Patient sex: M
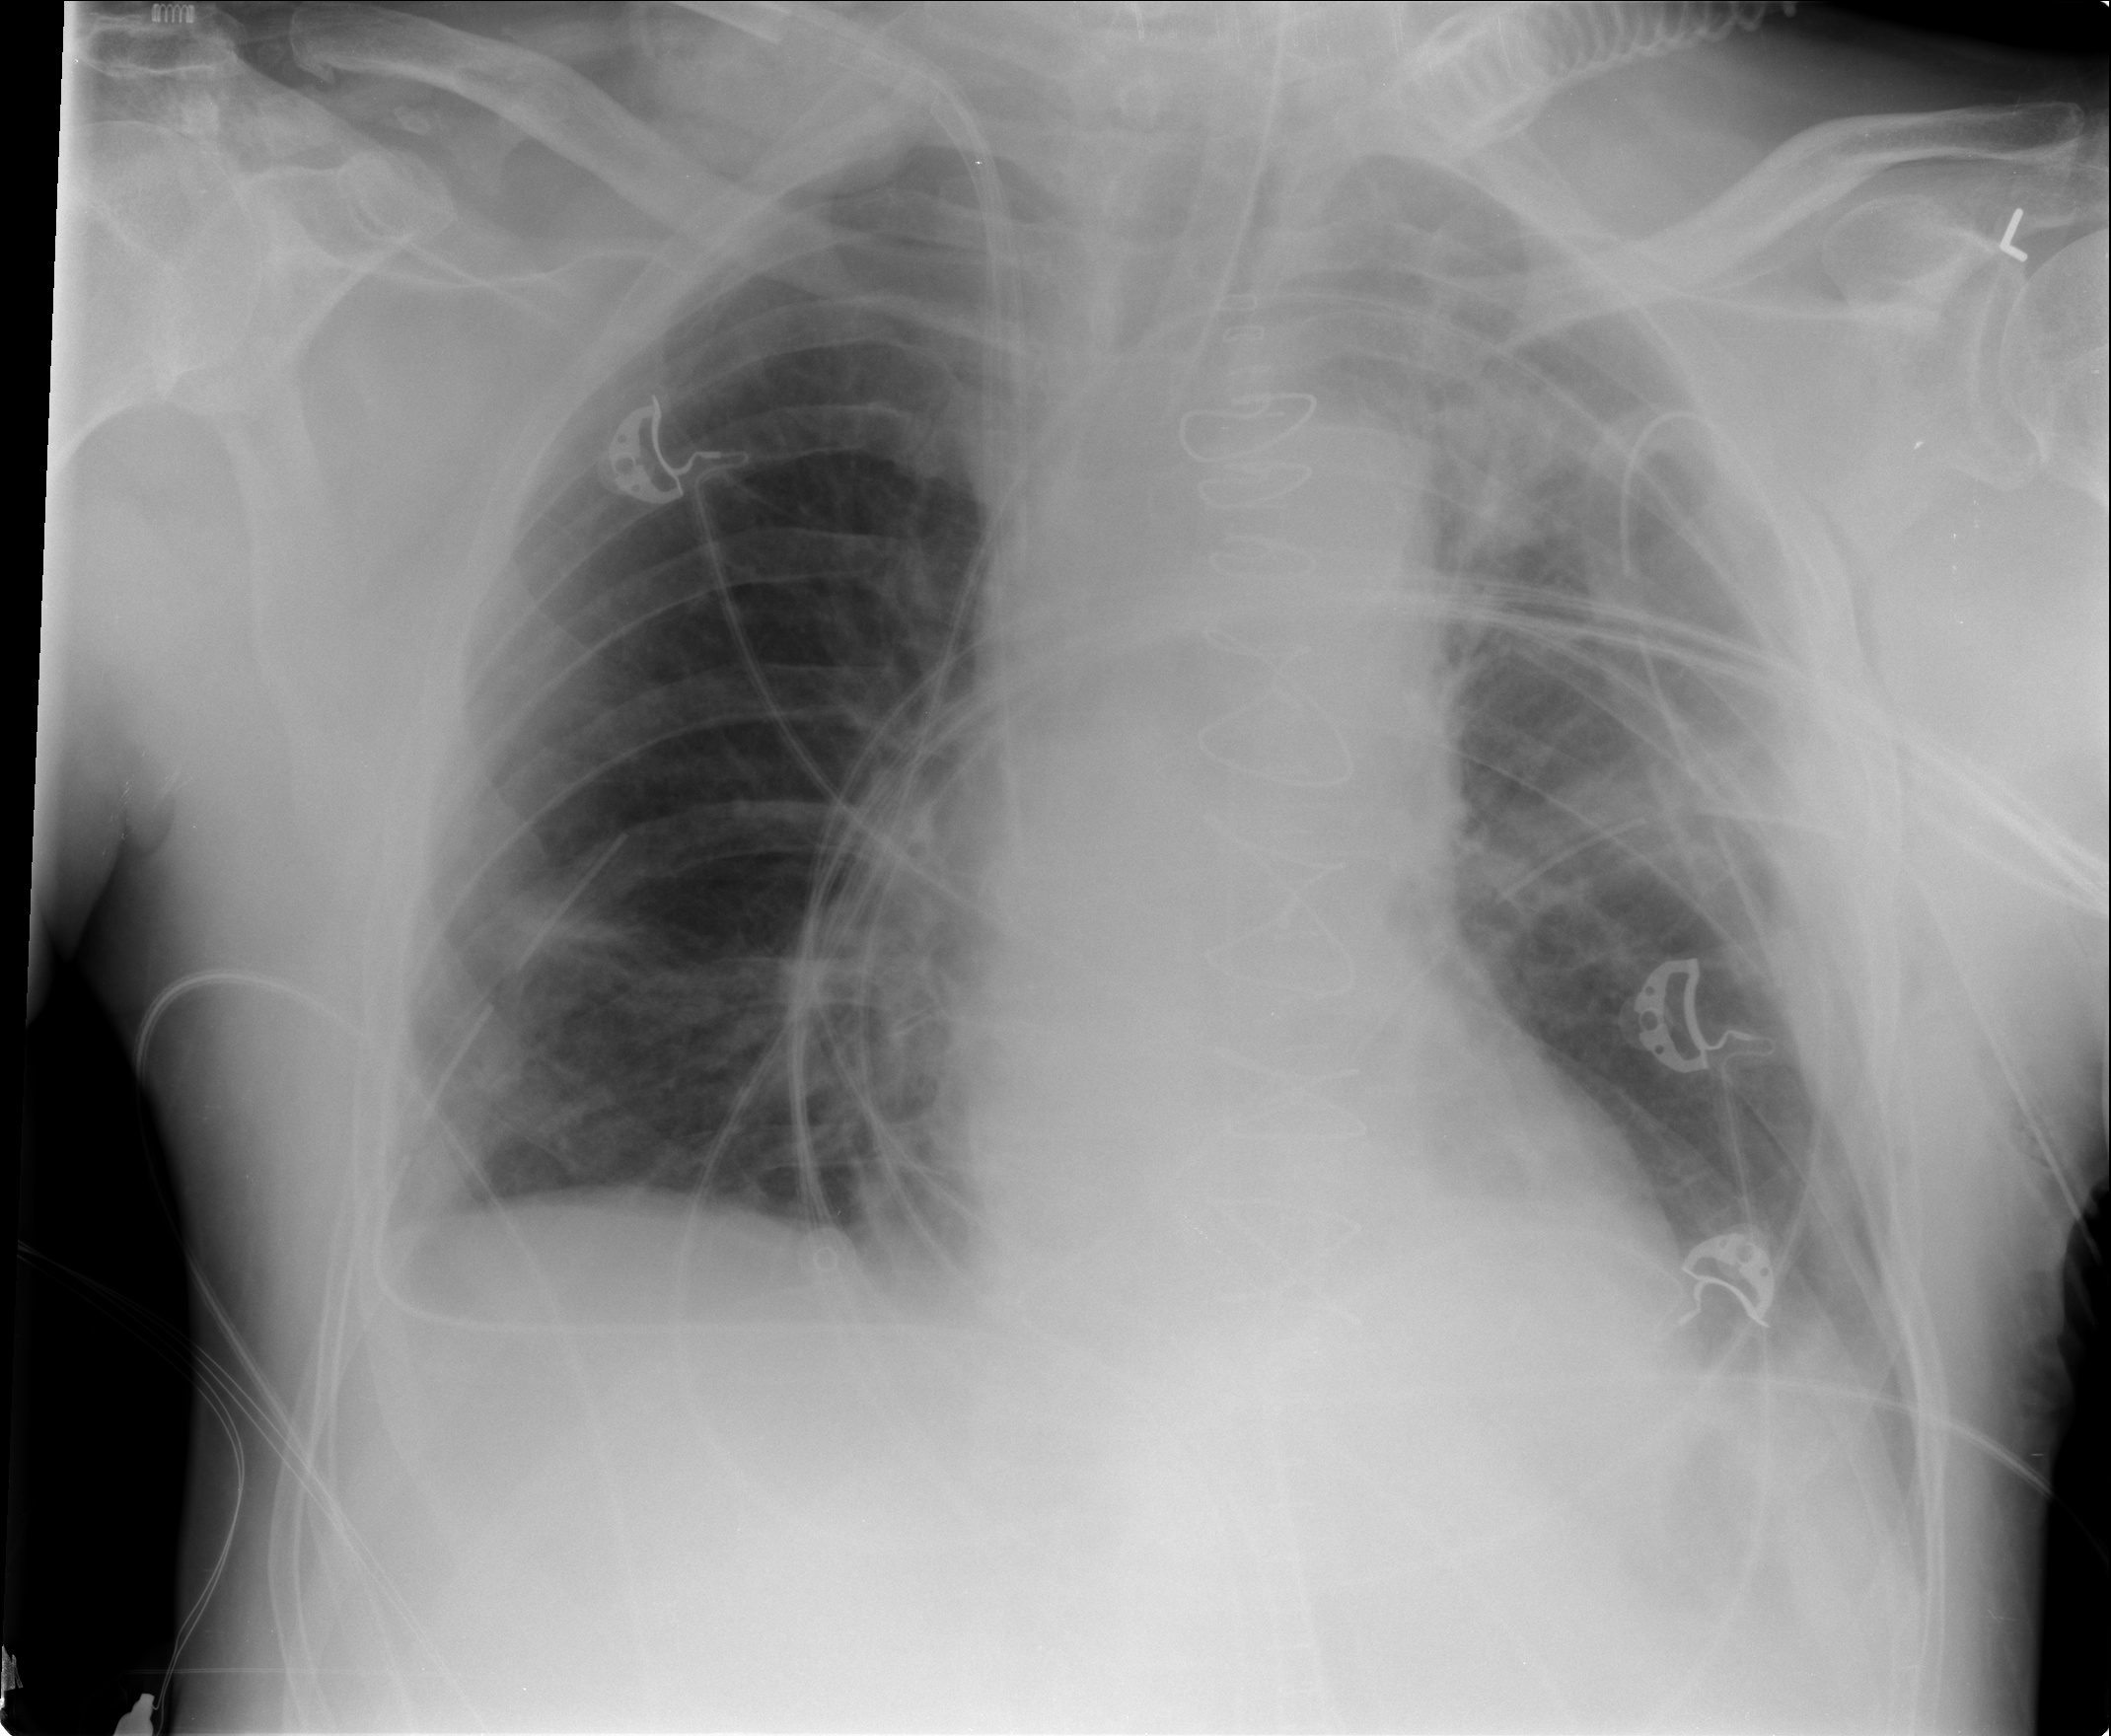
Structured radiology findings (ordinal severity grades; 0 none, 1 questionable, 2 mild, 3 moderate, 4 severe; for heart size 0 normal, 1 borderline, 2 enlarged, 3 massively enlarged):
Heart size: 0
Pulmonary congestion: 2
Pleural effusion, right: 2
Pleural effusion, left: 2
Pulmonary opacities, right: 0
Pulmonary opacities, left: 0
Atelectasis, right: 2
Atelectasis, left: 2